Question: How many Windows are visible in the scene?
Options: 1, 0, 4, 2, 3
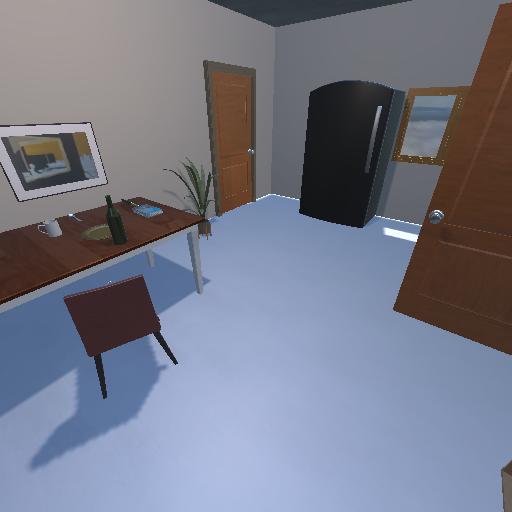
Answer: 1